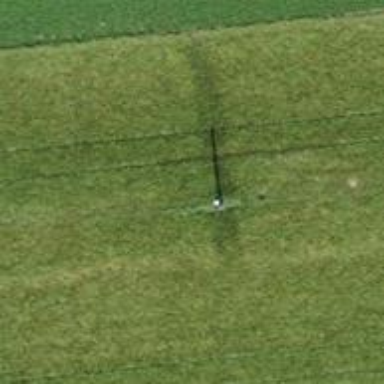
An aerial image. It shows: Power pole.